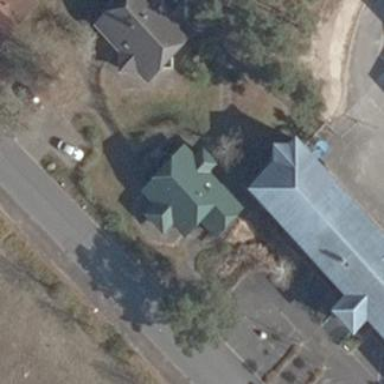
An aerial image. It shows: Detached building with half-hipped roof shape.